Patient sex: F
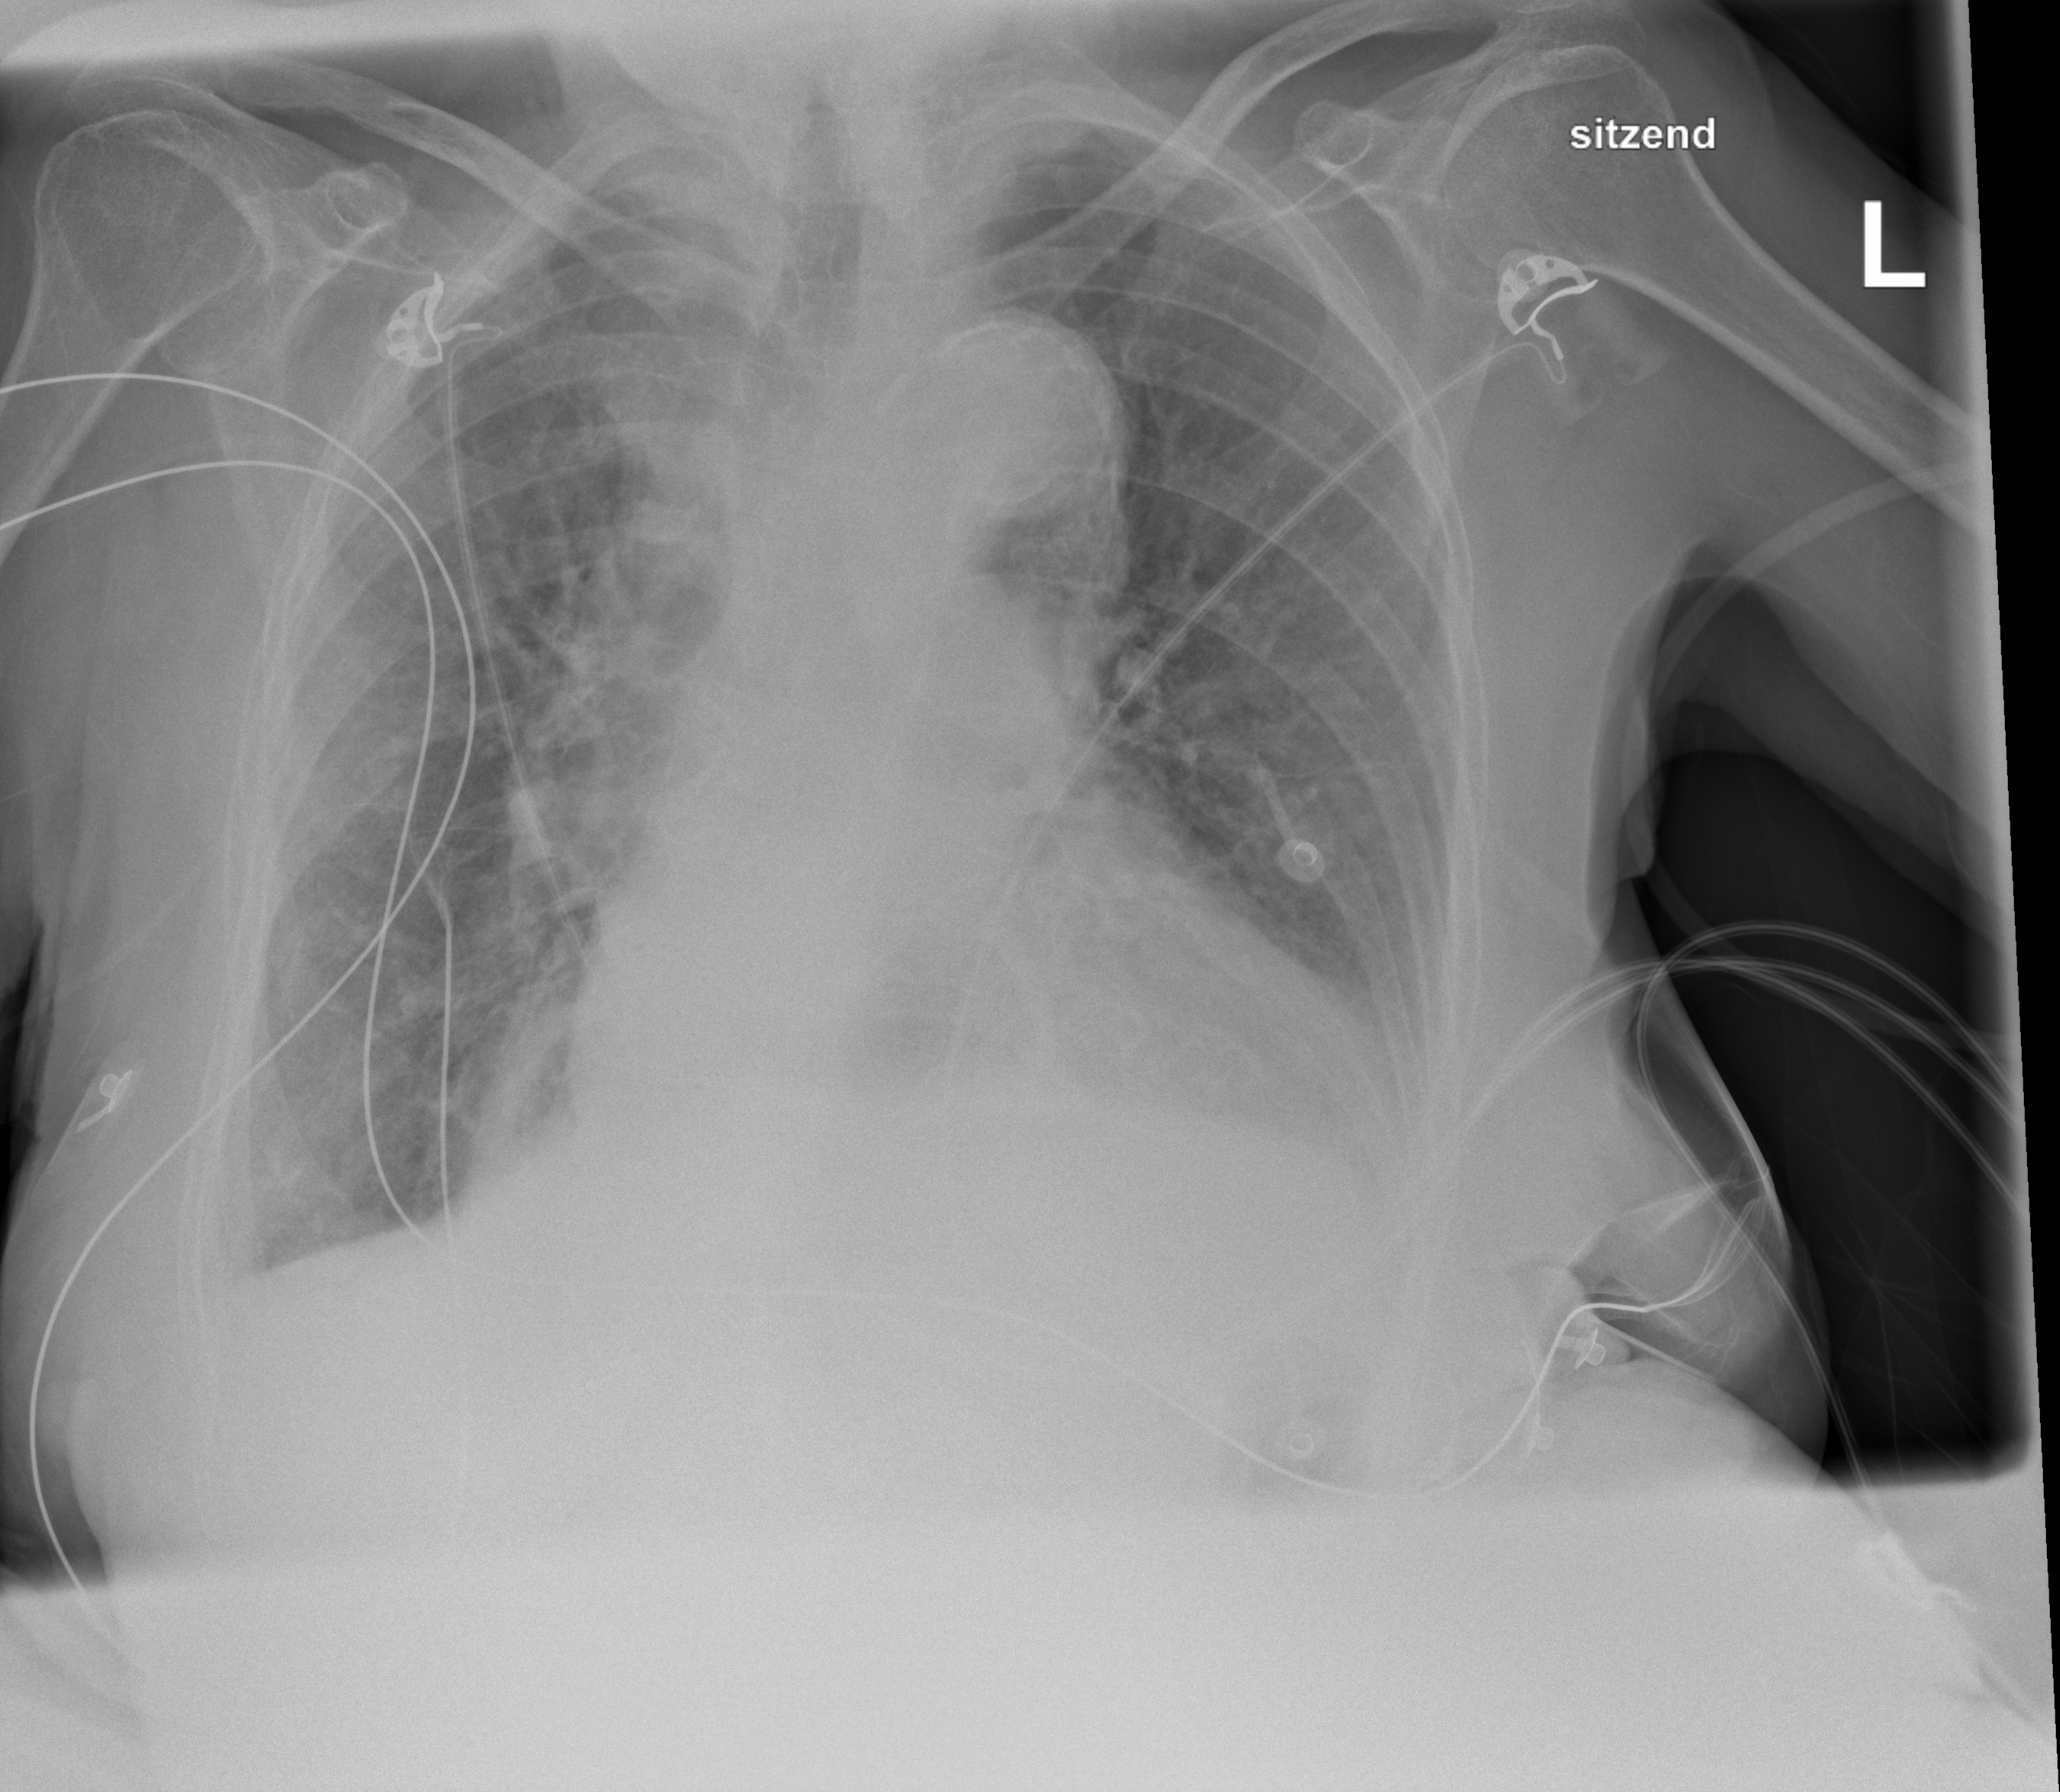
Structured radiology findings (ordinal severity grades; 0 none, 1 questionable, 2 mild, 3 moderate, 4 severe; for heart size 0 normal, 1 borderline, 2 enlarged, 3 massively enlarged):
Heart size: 2
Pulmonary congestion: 2
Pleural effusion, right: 2
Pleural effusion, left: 3
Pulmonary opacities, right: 2
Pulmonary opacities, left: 2
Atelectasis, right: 2
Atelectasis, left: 2